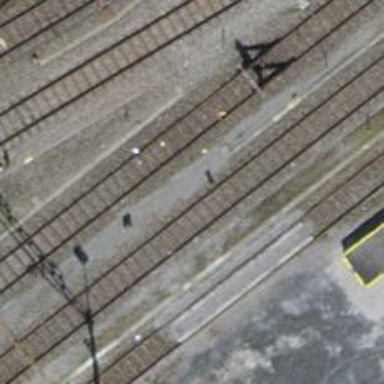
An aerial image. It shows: Railway buffer stop.